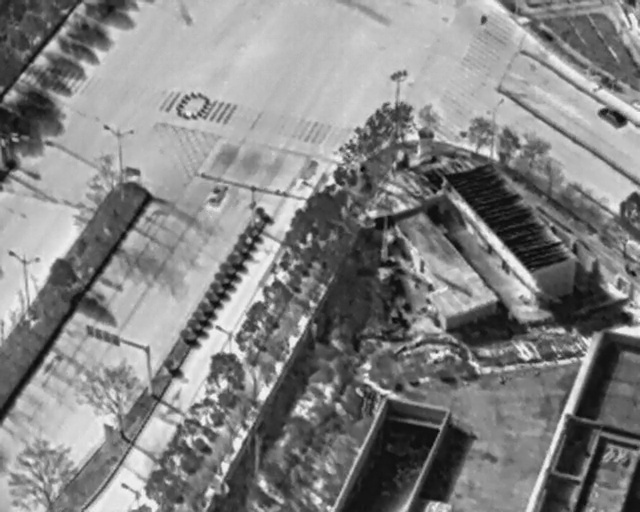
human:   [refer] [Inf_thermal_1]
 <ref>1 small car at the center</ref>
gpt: <box>[[32, 36, 35, 39, 21]]</box>